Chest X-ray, PA view. Patient: 37 years old, sex M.
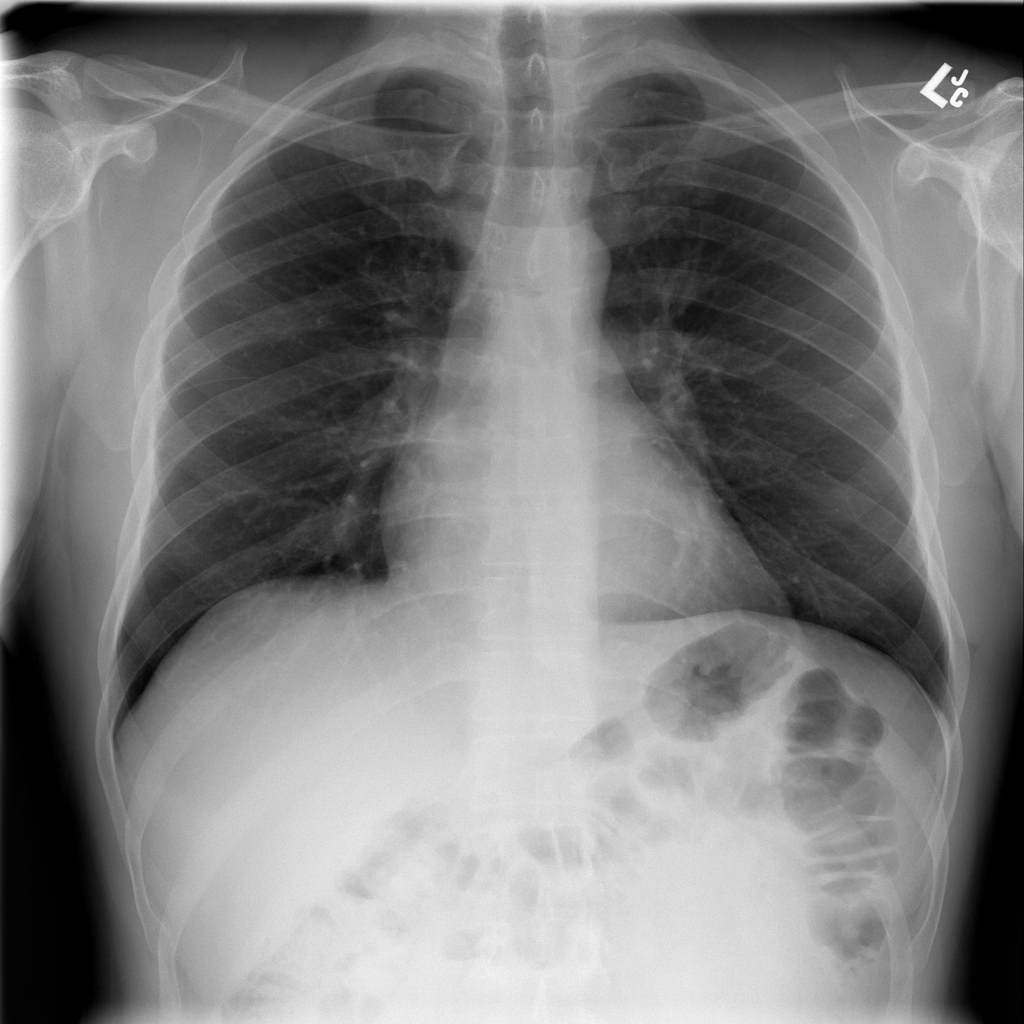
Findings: No Finding